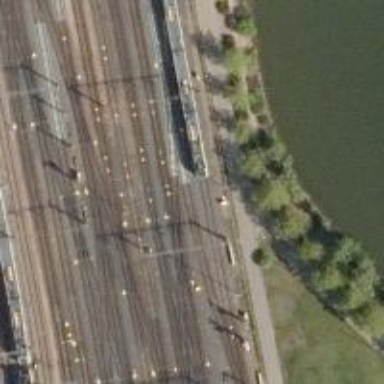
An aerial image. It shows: Railway track with continuous electrified contact line.